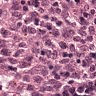
Metastatic tissue present: no